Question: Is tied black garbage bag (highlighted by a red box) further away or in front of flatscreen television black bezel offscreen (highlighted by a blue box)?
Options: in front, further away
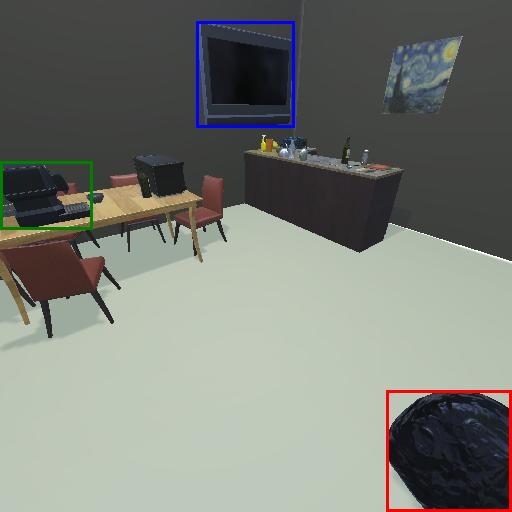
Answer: in front